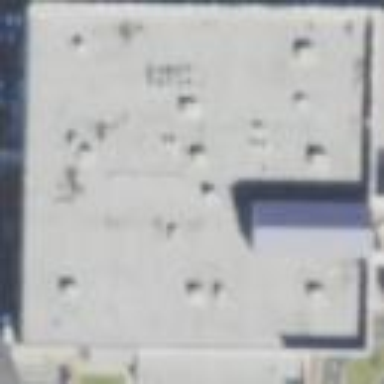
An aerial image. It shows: Police building.